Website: macys
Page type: delivery-shipping
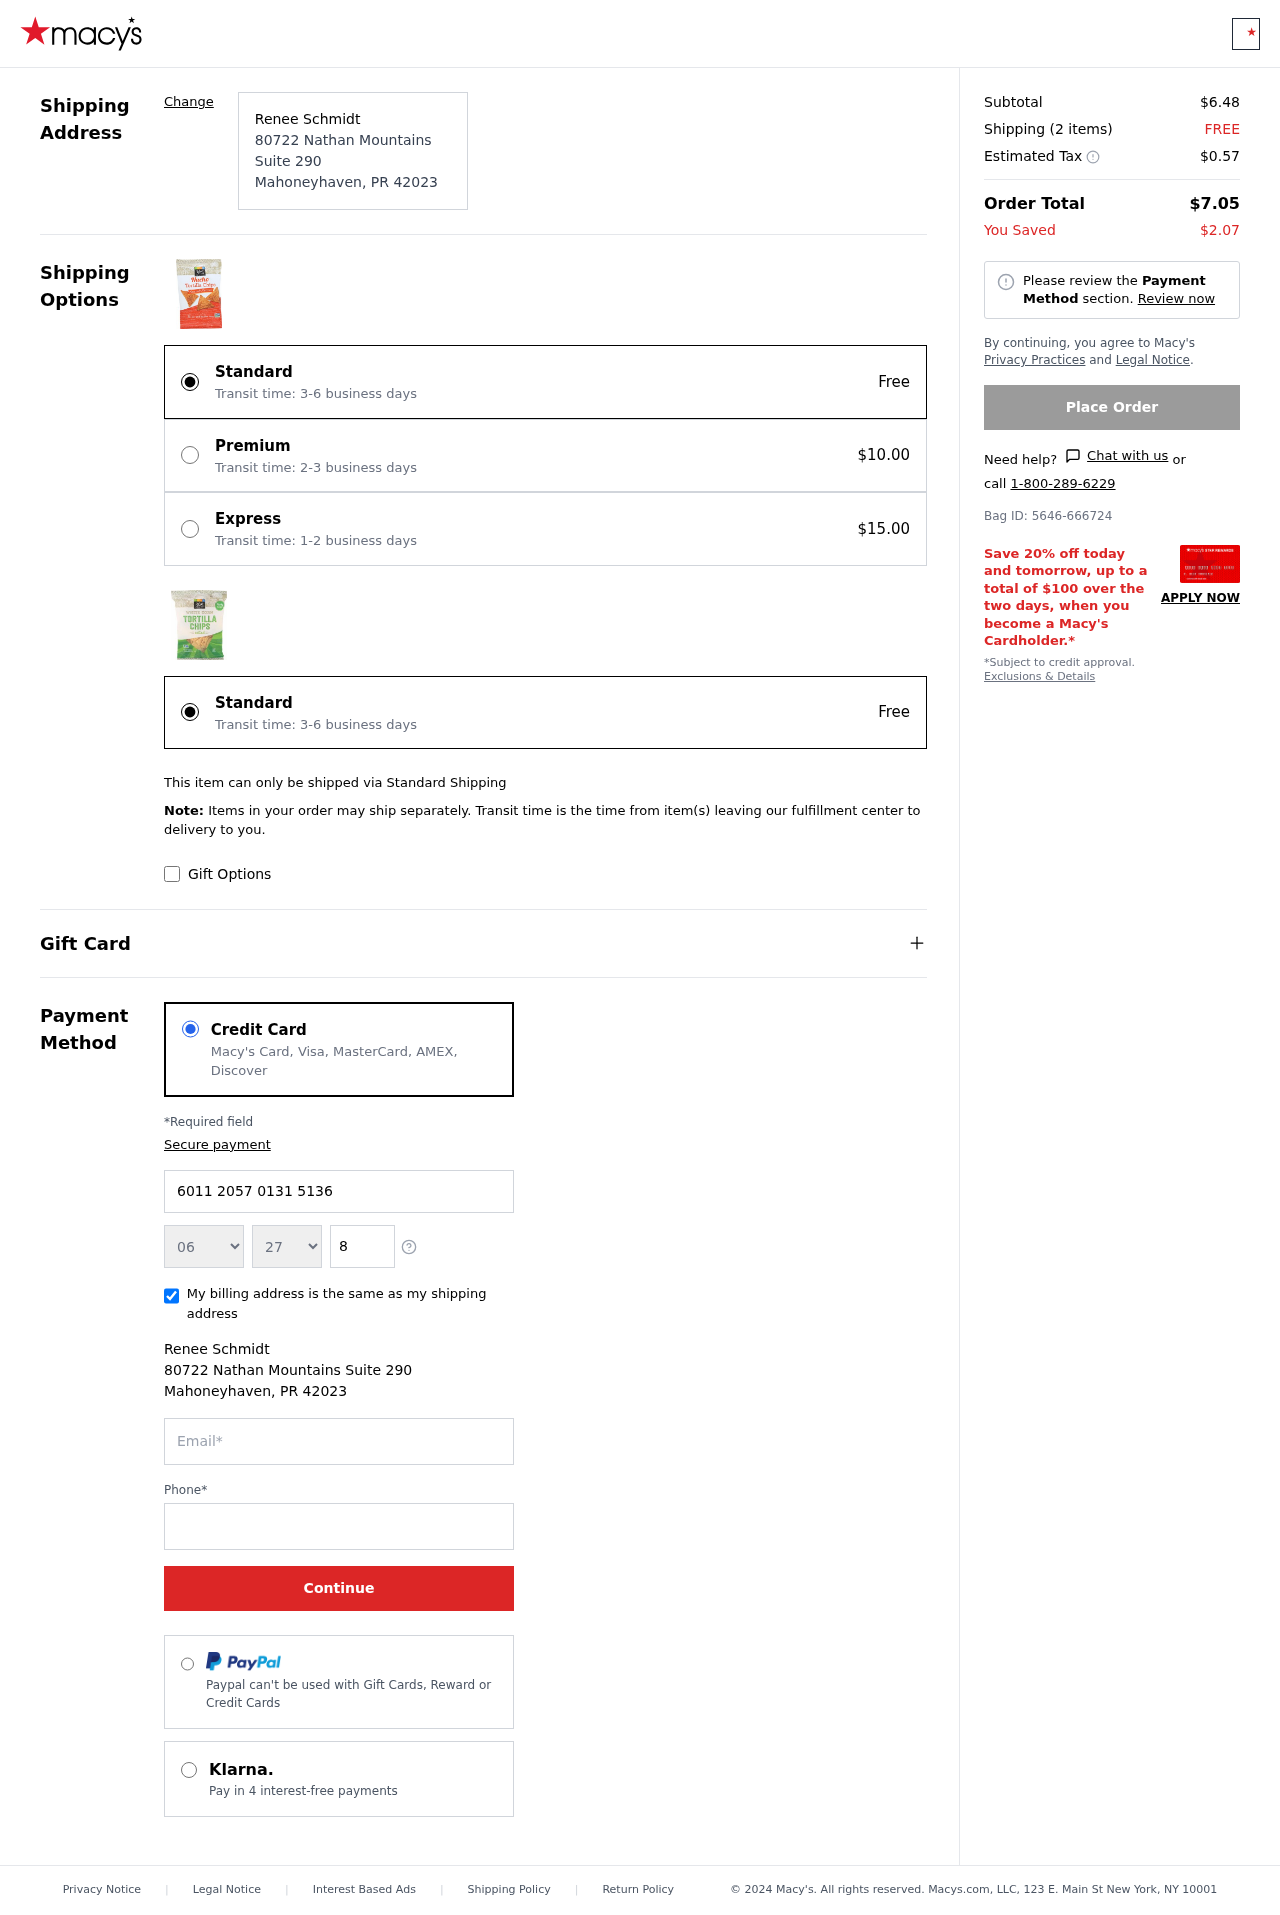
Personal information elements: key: PII_CARD_EXPIRY_MONTH
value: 06
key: PII_CARD_EXPIRY_YEAR
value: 27
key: PII_CITY
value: Mahoneyhaven
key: PII_CITY_STATE_ZIP
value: Mahoneyhaven, PR 42023
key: PII_FULLNAME
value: Renee Schmidt
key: PII_POSTCODE
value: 42023
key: PII_STATE_ABBR
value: PR
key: PII_STREET
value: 80722 Nathan Mountains Suite 290
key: PII_CARD_NUMBER
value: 6011 2057 0131 5136
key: PII_CARD_CVV
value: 873
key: PII_EMAIL
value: rschmidt@hotmail.com
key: PII_PHONE
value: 7107631891
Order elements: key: ORDER_SUBTOTAL
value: $6.48
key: ORDER_NUM_ITEMS
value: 2
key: ORDER_SHIPPING_COST
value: FREE
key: ORDER_TAX
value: $0.57
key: ORDER_TOTAL
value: $7.05
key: ORDER_SAVINGS
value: $2.07
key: ORDER_BAG_ID
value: Bag ID: 5646-666724